Field crop: maize
Growth stage: 2
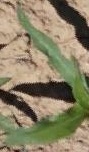
Species: maize